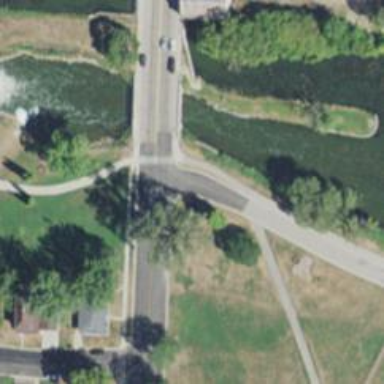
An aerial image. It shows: Unmarked crossing on cycleway road.